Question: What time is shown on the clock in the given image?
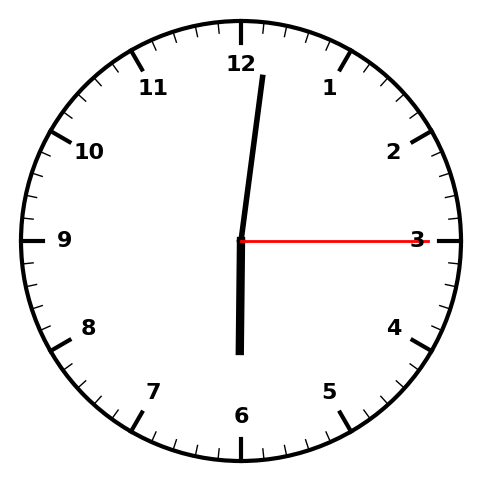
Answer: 06:01:15